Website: lowes
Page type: order-returns
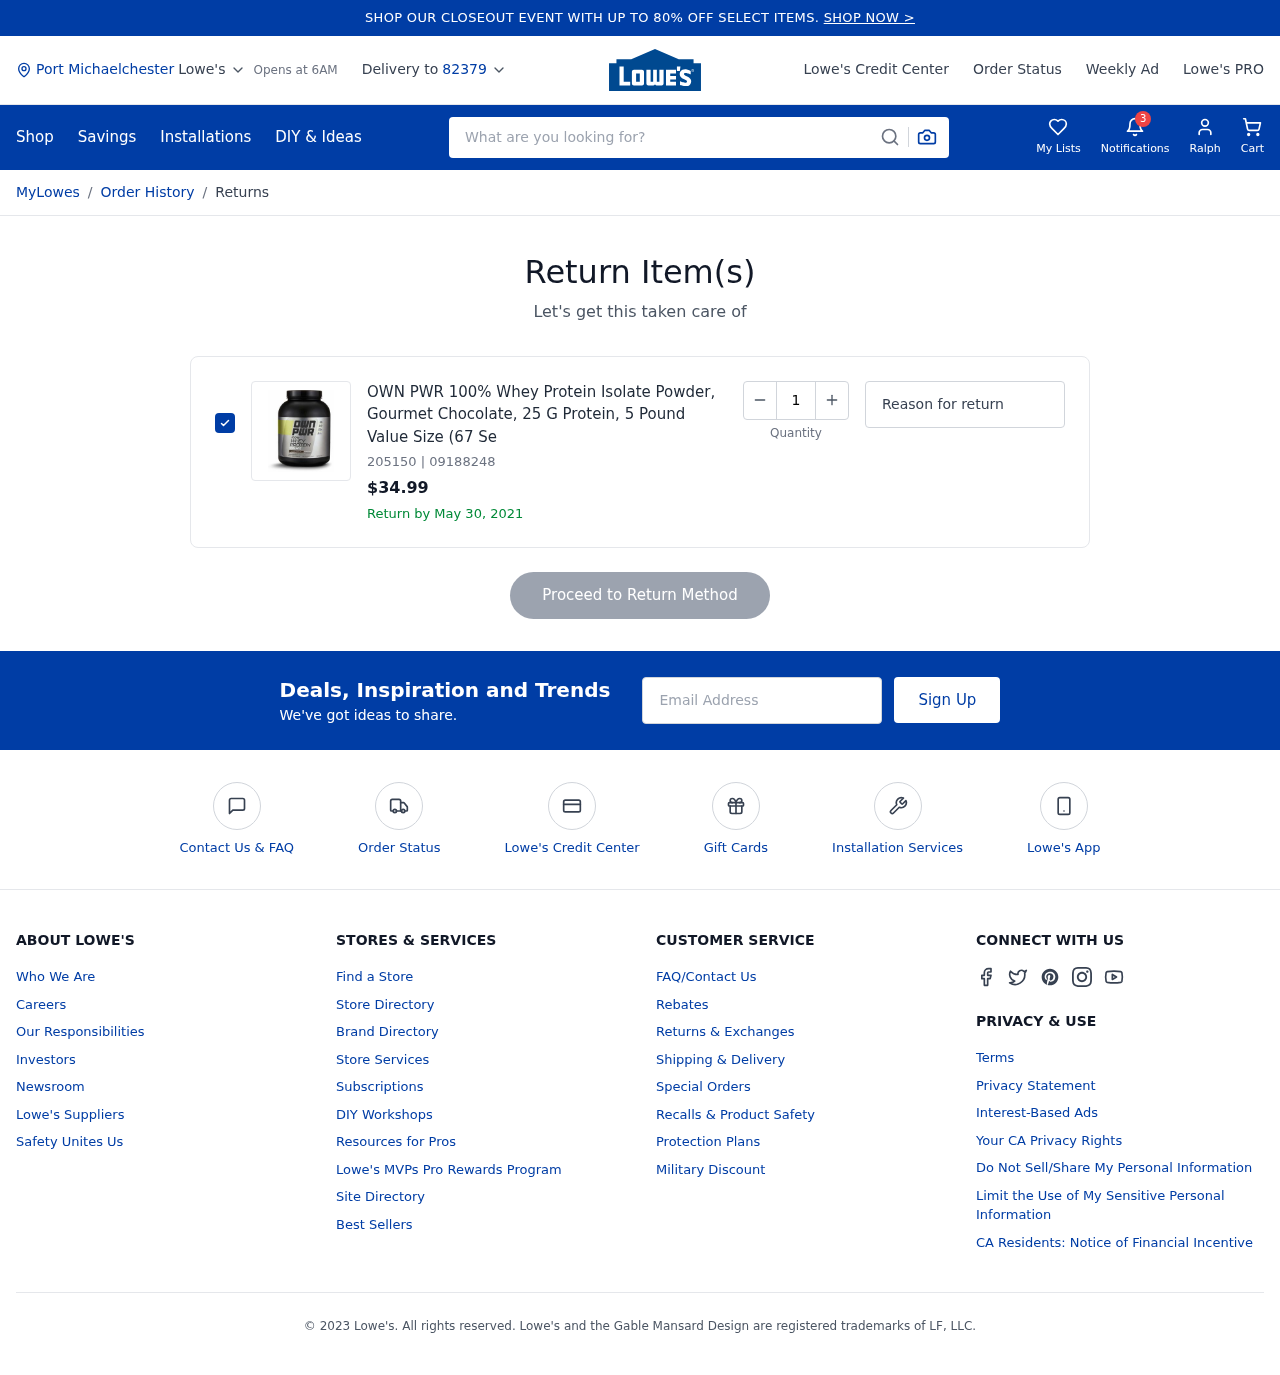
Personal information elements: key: PII_CITY
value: Port Michaelchester
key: PII_FIRSTNAME
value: Ralph
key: PII_POSTCODE
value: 82379
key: PII_EMAIL
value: ralphrice@hotmail.com
Product elements: key: PRODUCT1_NAME
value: OWN PWR 100% Whey Protein Isolate Powder, Gourmet Chocolate, 25 G Protein, 5 Pound Value Size (67 Se
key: PRODUCT1_PRICE
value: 34.99
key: PRODUCT1_ITEM_NUMBER
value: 205150
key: PRODUCT1_MODEL_NUMBER
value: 09188248
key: PRODUCT1_QUANTITY
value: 1
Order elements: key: ORDER_RETURN_BY_DATE
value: May 30, 2021